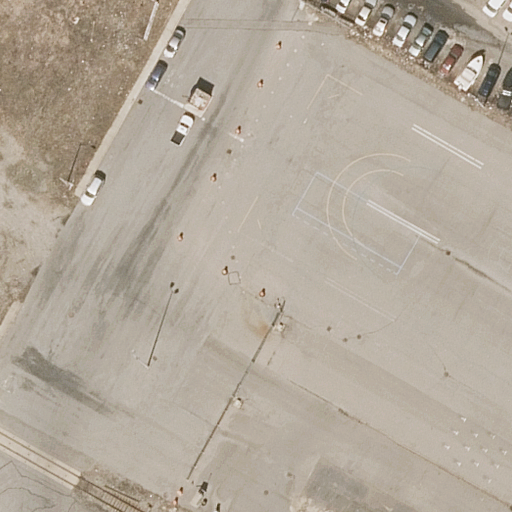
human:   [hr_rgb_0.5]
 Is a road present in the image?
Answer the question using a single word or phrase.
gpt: yes

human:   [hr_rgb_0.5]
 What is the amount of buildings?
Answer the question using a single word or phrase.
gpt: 1

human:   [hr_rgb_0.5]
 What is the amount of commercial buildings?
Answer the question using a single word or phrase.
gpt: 0

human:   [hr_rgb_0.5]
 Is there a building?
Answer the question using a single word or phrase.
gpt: yes

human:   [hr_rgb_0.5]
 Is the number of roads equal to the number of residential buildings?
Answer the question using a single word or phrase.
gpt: no

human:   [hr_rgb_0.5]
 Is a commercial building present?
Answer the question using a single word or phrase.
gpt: no

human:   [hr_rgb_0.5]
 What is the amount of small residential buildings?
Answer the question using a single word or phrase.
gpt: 0

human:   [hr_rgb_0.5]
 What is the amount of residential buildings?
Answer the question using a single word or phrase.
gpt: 1

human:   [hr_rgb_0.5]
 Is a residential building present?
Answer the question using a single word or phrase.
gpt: yes

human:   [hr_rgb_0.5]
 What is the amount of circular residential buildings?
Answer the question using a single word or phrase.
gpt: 0

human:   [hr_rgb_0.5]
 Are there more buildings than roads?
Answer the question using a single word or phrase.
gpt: no

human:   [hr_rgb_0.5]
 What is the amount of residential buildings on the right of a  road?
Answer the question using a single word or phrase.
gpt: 1

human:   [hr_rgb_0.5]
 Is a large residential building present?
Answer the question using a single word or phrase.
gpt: no

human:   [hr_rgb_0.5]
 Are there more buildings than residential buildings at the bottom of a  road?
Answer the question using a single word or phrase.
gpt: no

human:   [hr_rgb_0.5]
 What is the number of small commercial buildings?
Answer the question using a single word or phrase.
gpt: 0

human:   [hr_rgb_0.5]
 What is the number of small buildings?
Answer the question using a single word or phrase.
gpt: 0

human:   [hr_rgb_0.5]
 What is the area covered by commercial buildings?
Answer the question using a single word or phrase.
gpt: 0m2

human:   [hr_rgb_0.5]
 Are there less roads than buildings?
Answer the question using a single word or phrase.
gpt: no

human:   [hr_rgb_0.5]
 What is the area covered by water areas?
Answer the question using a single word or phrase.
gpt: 0m2

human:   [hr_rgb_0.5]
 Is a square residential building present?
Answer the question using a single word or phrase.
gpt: no

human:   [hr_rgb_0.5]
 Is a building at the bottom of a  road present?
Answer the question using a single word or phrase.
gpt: yes

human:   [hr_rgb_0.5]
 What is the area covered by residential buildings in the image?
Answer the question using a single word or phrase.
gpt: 147m2

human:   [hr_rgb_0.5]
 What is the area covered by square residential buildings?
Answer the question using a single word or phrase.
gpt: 0m2

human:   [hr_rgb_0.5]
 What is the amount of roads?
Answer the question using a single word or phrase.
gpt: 3

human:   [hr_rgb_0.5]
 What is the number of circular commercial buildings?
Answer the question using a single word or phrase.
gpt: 0

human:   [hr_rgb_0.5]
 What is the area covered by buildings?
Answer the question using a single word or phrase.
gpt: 147m2

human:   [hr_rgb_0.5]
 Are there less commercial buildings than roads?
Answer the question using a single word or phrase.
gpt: yes

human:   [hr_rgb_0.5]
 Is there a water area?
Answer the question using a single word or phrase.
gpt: no

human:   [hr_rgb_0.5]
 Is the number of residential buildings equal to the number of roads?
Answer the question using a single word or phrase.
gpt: no

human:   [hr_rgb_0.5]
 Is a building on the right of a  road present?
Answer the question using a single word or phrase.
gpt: yes

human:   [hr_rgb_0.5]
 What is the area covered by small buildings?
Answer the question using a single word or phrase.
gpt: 0m2

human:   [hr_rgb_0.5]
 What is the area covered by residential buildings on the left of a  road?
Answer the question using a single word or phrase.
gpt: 147m2

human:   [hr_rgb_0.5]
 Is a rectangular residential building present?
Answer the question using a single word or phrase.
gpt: yes

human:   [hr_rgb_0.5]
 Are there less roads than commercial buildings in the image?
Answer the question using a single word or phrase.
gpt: no

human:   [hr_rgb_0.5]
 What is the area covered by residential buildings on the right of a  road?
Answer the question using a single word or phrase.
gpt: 147m2

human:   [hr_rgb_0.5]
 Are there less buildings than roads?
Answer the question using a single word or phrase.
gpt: yes

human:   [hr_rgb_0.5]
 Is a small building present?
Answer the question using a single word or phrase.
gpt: no

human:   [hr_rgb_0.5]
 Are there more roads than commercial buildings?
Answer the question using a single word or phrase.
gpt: yes

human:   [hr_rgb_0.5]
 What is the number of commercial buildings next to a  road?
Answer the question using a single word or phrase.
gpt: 0

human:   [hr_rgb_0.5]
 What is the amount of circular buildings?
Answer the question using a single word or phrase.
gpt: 0

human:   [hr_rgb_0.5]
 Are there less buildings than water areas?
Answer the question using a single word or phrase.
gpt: no

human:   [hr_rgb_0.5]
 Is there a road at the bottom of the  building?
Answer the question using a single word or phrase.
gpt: no

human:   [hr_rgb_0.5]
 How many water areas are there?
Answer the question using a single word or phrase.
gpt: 0

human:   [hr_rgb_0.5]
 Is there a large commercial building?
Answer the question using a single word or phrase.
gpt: no

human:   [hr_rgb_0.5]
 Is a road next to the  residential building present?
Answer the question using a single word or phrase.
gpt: yes

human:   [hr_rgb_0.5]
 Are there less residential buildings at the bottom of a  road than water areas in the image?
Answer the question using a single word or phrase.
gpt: no

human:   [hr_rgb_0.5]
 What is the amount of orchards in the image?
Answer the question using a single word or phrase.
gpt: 0

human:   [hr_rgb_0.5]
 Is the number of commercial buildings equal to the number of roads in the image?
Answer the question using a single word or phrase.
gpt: no

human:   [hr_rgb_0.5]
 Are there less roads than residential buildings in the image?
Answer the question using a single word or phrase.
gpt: no

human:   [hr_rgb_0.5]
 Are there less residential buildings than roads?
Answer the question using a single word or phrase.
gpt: yes

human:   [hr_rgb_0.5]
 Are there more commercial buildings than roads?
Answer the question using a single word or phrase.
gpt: no

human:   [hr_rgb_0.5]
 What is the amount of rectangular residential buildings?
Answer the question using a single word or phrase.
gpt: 1

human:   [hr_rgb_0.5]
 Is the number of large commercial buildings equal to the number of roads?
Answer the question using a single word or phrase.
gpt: no

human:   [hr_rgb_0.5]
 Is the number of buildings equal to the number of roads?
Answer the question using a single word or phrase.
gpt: no

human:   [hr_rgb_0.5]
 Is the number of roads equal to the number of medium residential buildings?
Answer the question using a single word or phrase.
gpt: no

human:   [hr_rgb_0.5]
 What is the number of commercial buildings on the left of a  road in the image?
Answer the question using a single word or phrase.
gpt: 0

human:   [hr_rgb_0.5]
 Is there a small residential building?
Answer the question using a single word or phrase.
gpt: no

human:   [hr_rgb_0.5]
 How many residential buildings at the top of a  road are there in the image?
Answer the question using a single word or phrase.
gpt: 0

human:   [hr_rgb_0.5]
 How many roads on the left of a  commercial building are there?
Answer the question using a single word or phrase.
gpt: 0

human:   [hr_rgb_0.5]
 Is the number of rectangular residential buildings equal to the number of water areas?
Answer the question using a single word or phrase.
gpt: no

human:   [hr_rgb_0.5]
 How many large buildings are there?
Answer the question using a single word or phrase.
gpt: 0

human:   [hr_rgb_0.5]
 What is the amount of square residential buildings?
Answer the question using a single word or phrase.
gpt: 0

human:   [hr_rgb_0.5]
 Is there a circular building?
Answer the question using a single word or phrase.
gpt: no

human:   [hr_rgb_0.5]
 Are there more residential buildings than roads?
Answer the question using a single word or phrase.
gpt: no